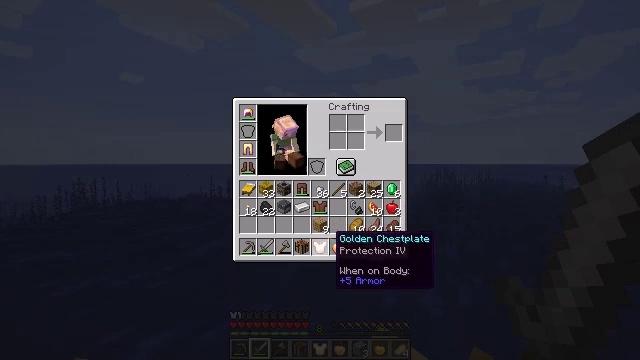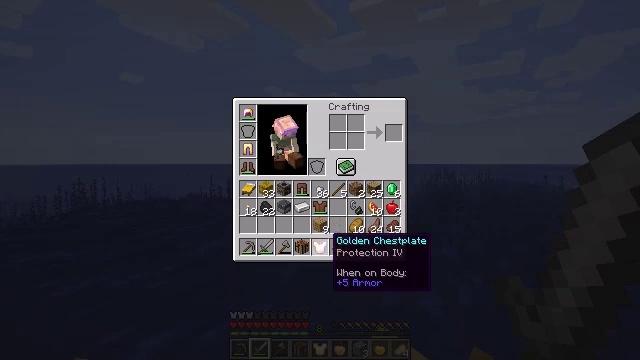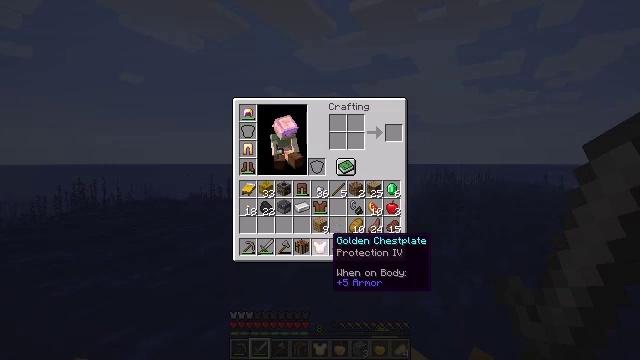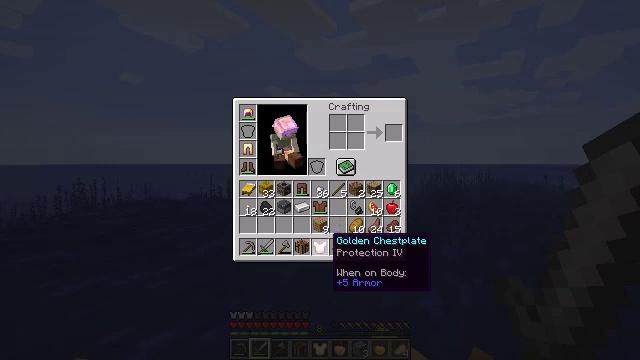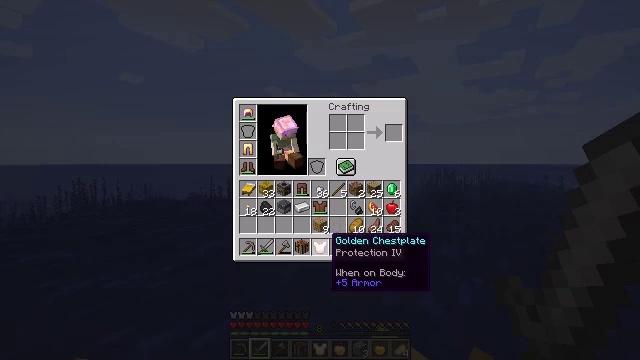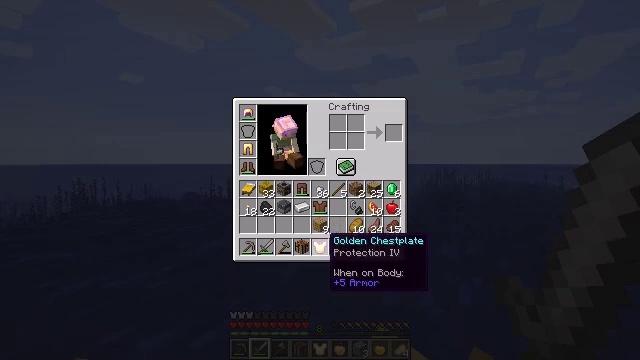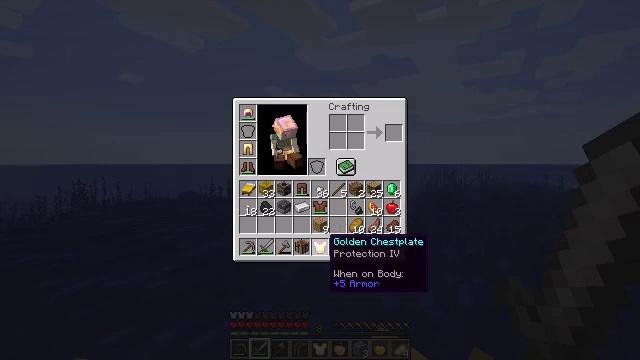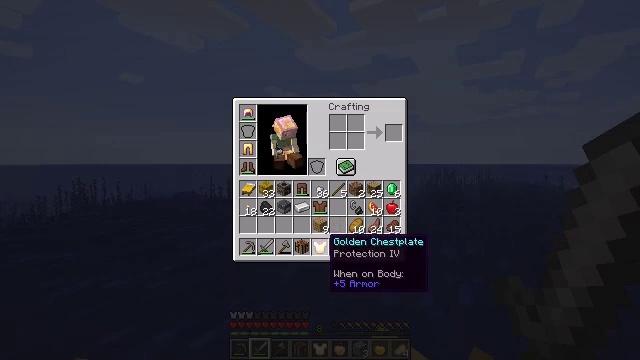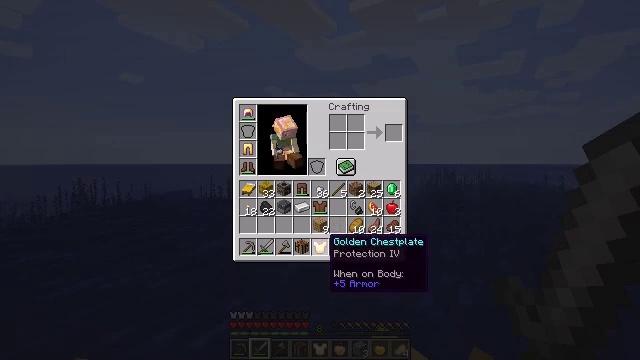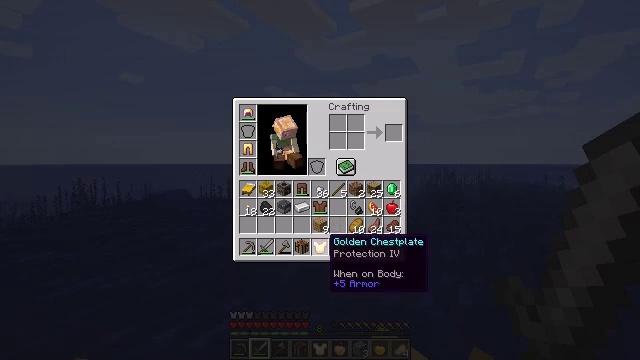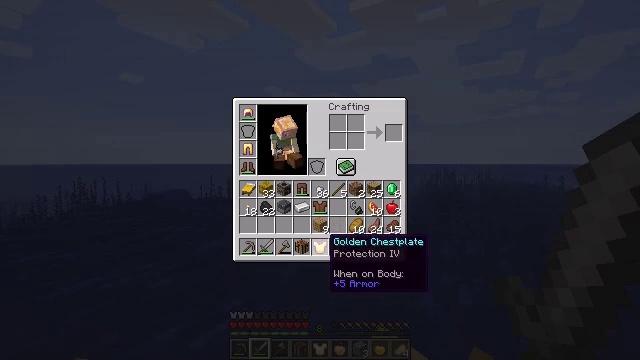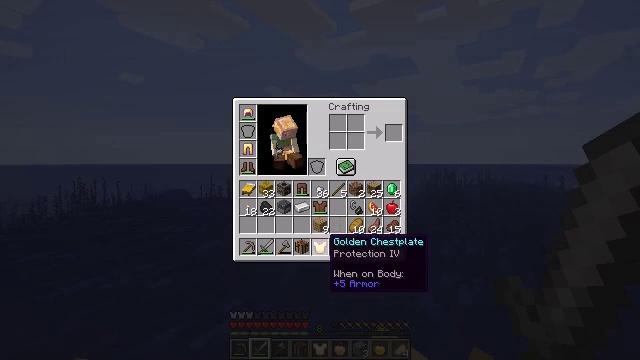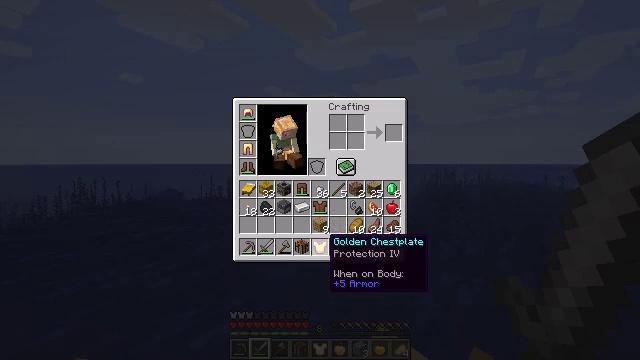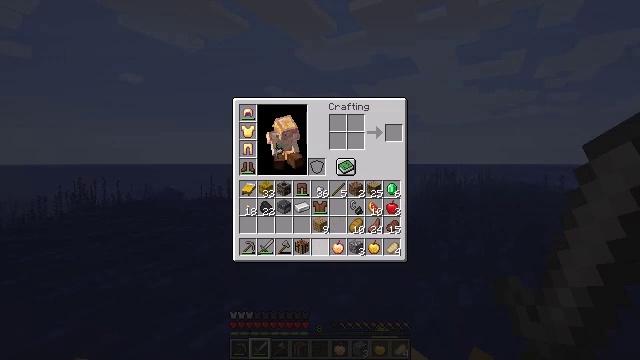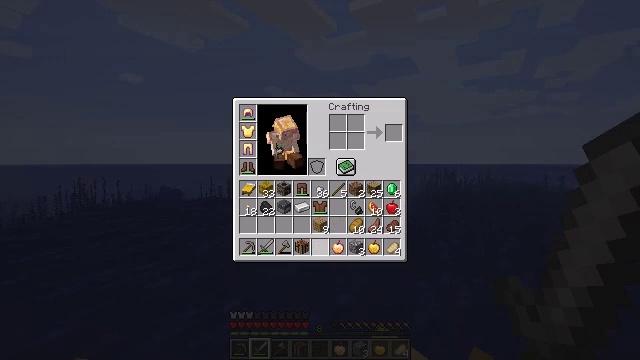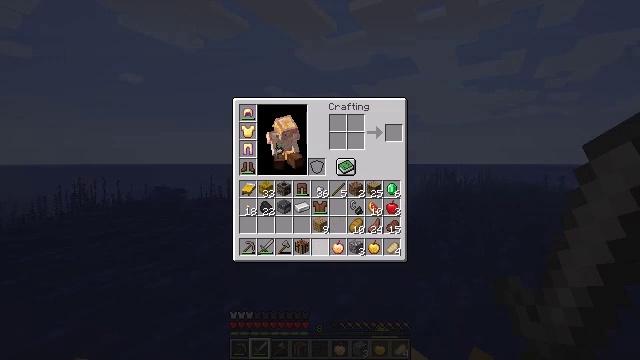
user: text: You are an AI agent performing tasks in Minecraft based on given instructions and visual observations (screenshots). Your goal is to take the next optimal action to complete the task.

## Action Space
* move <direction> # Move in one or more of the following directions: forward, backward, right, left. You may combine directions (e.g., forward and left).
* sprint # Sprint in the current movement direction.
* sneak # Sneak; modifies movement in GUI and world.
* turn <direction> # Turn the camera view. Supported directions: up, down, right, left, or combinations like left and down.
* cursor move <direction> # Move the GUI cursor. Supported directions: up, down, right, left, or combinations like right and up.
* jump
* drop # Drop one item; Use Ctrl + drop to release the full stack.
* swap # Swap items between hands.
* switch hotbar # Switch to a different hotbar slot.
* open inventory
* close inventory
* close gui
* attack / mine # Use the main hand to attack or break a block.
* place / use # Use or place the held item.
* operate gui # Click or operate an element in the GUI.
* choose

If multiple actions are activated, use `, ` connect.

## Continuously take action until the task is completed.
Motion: motion action
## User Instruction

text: Remove a leather chestplate from the inventory.
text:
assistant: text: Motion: sneak
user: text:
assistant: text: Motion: sneak
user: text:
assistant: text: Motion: sneak
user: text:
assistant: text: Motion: sneak
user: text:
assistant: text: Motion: sneak
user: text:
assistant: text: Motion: sneak
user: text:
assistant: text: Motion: sneak
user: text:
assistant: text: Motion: sneak
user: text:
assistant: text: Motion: sneak
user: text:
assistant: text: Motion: sneak
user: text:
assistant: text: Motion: sneak
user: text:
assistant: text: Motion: sneak
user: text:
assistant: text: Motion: sneak, operate gui
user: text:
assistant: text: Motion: sneak, operate gui
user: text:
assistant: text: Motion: sneak, operate gui
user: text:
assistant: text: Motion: sneak
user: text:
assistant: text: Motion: sneak, cursor move left and up
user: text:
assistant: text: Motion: sneak, cursor move left and up
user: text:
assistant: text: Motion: cursor move left and up
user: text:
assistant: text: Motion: no_op
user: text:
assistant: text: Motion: no_op
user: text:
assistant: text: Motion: no_op
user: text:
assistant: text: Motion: no_op
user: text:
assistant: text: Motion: no_op
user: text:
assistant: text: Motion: no_op
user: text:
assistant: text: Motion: no_op
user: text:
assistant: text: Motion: no_op
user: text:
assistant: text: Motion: no_op
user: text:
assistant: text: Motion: cursor move right
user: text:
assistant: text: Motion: cursor move right